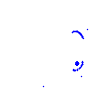
Particle: kaon